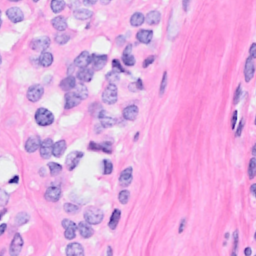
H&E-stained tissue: Breast